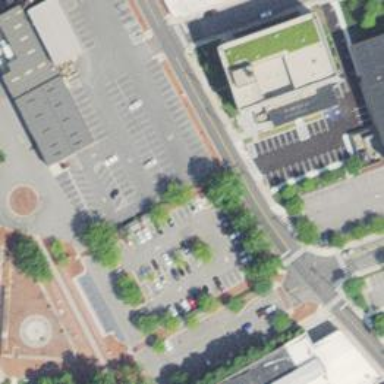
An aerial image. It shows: Parking area.